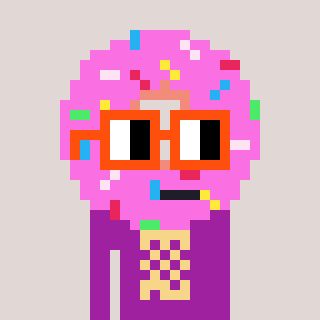
a pixel art character with square orange glasses, a doughnut-shaped head and a magenta-colored body on a warm background